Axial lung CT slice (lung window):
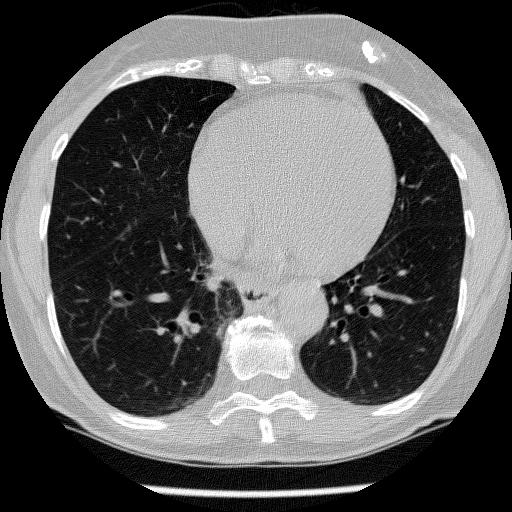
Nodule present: no